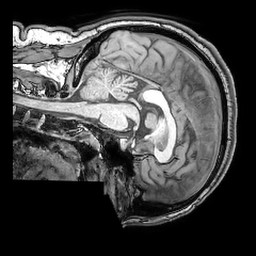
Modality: T1w
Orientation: sagittal
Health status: ill
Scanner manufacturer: philips
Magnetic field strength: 3 T
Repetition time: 0.007 s
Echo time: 0.0035 s